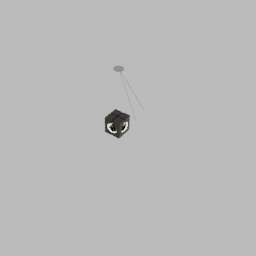
Label: lighting